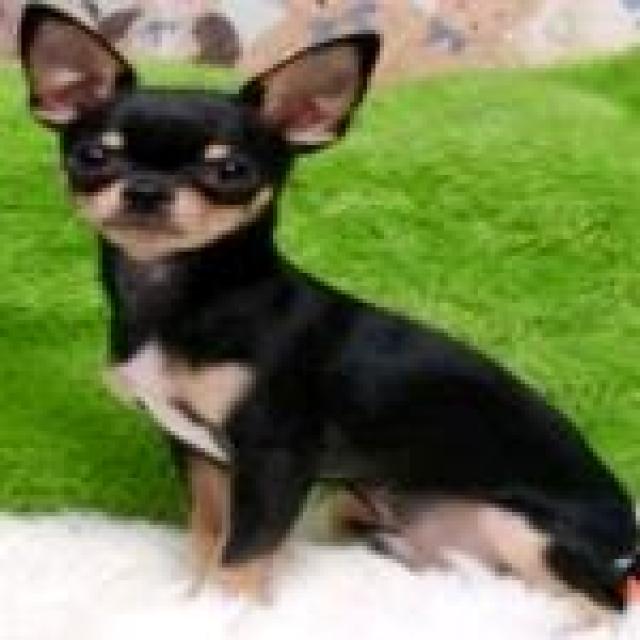
Healthy canine skin — no visible lesions, inflammation, or abnormalities. The skin and coat appear normal.